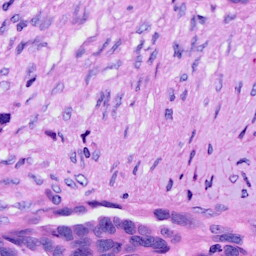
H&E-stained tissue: Ovarian